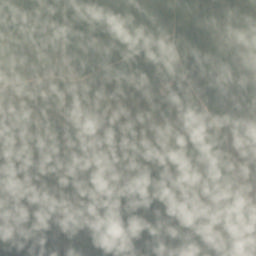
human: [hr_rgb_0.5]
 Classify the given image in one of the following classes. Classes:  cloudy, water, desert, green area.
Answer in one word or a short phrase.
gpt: cloudy